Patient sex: M
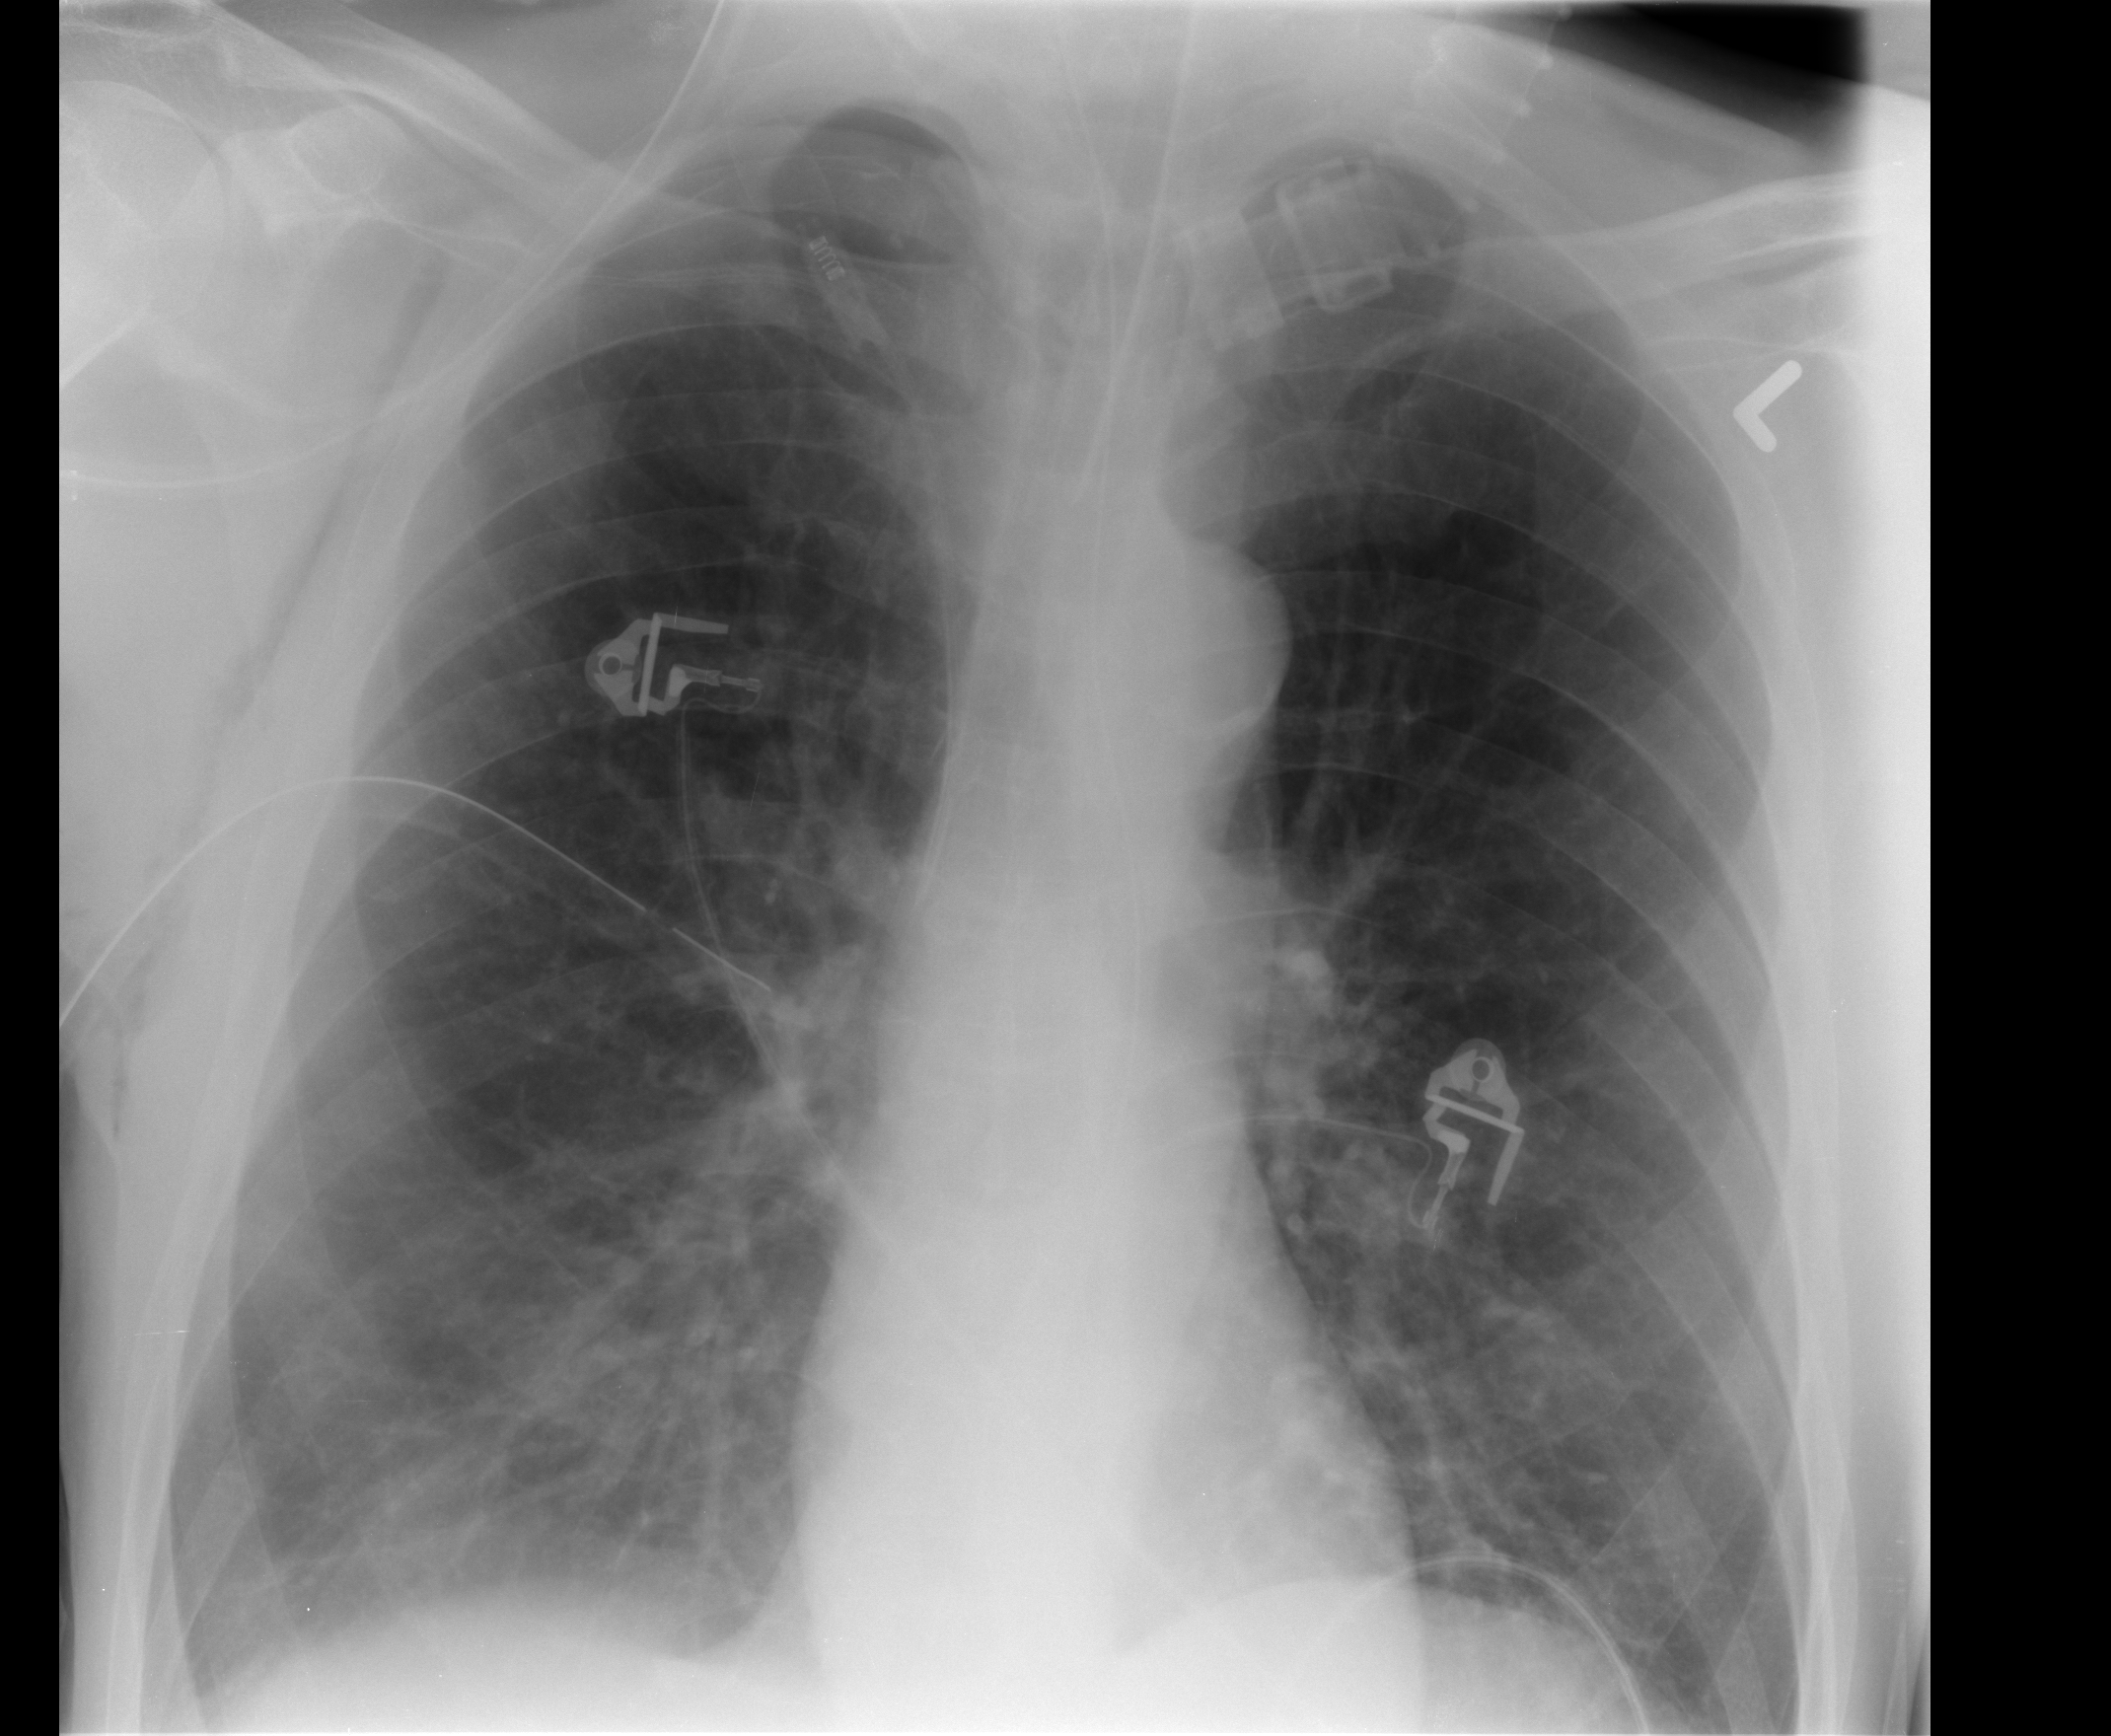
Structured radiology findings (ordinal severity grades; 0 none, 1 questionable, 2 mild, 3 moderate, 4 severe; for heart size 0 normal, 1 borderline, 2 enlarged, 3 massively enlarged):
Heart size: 0
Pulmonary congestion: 0
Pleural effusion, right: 1
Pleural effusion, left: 0
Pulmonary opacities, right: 0
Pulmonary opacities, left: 0
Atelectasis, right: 0
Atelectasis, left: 0